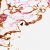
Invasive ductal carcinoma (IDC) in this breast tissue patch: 0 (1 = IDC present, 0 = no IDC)